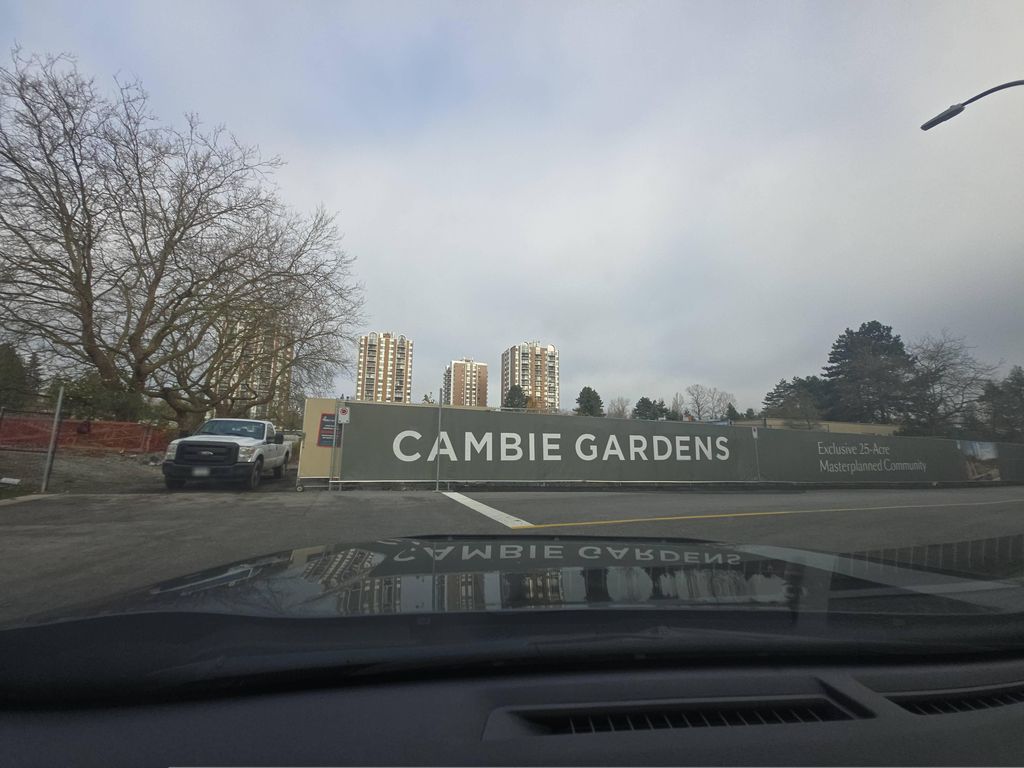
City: vancouver